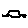
Label: car